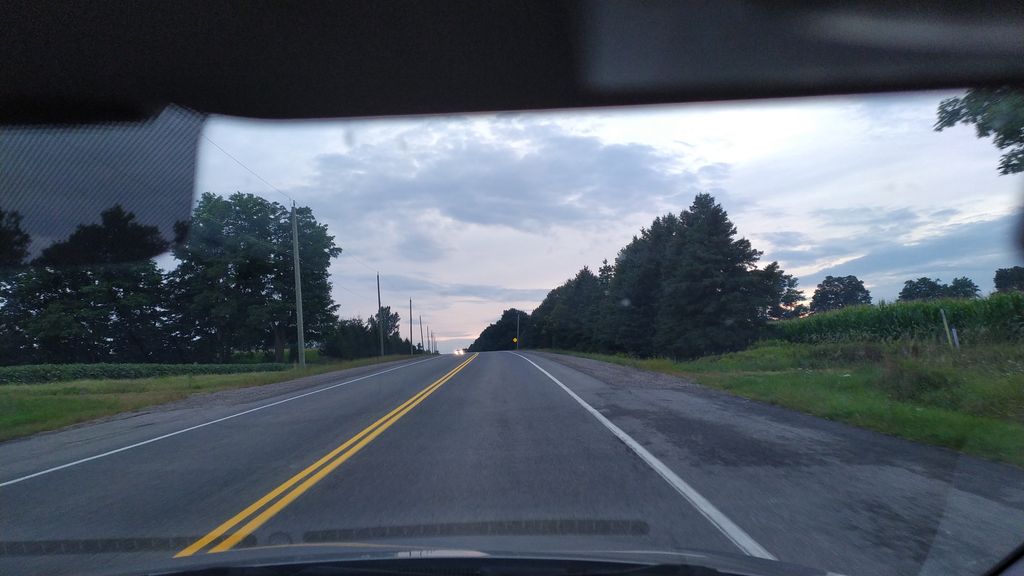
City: kitchener-waterloo